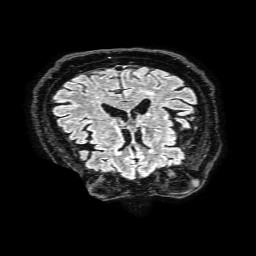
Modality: FLAIR
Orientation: sagittal
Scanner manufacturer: philips
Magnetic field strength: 1.5 T
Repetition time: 4.8 s
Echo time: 0.3 s